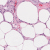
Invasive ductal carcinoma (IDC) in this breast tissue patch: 0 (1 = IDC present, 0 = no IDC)